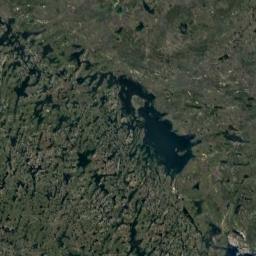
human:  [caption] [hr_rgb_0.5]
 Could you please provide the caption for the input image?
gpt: Half of this wetland is flooded .

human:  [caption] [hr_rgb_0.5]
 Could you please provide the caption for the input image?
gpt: Numerous waters of different sizes and shapes are surrounded by wetlands .

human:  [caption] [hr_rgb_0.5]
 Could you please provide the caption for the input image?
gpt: The wetland consists of bare land, Green plants and water .

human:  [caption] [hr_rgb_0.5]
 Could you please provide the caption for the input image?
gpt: There is a large area of ​​dense brown bare land in a lake in a wetland .

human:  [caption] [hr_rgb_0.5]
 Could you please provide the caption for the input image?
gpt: There are many green areas and some water areas on the wetland .